Question: I have created a variable name "app" by using query options
'label_values(app_name)',
so now when i add 'label_values(app_name)'
i get a all the apps which are with associated with this 'app_name' variable. I have 15 apps under this variable say
'apple , banana , citrus , android'
now i just need 'citrus' to be displayed and others should not. So any suggestions how to use variables in grafana and data source is prometheus.
Example in below image i just need '0.25' to be displayed instead of '0 0.01 0.05 0.25 0.5 0.75 0.9 0.99 1'

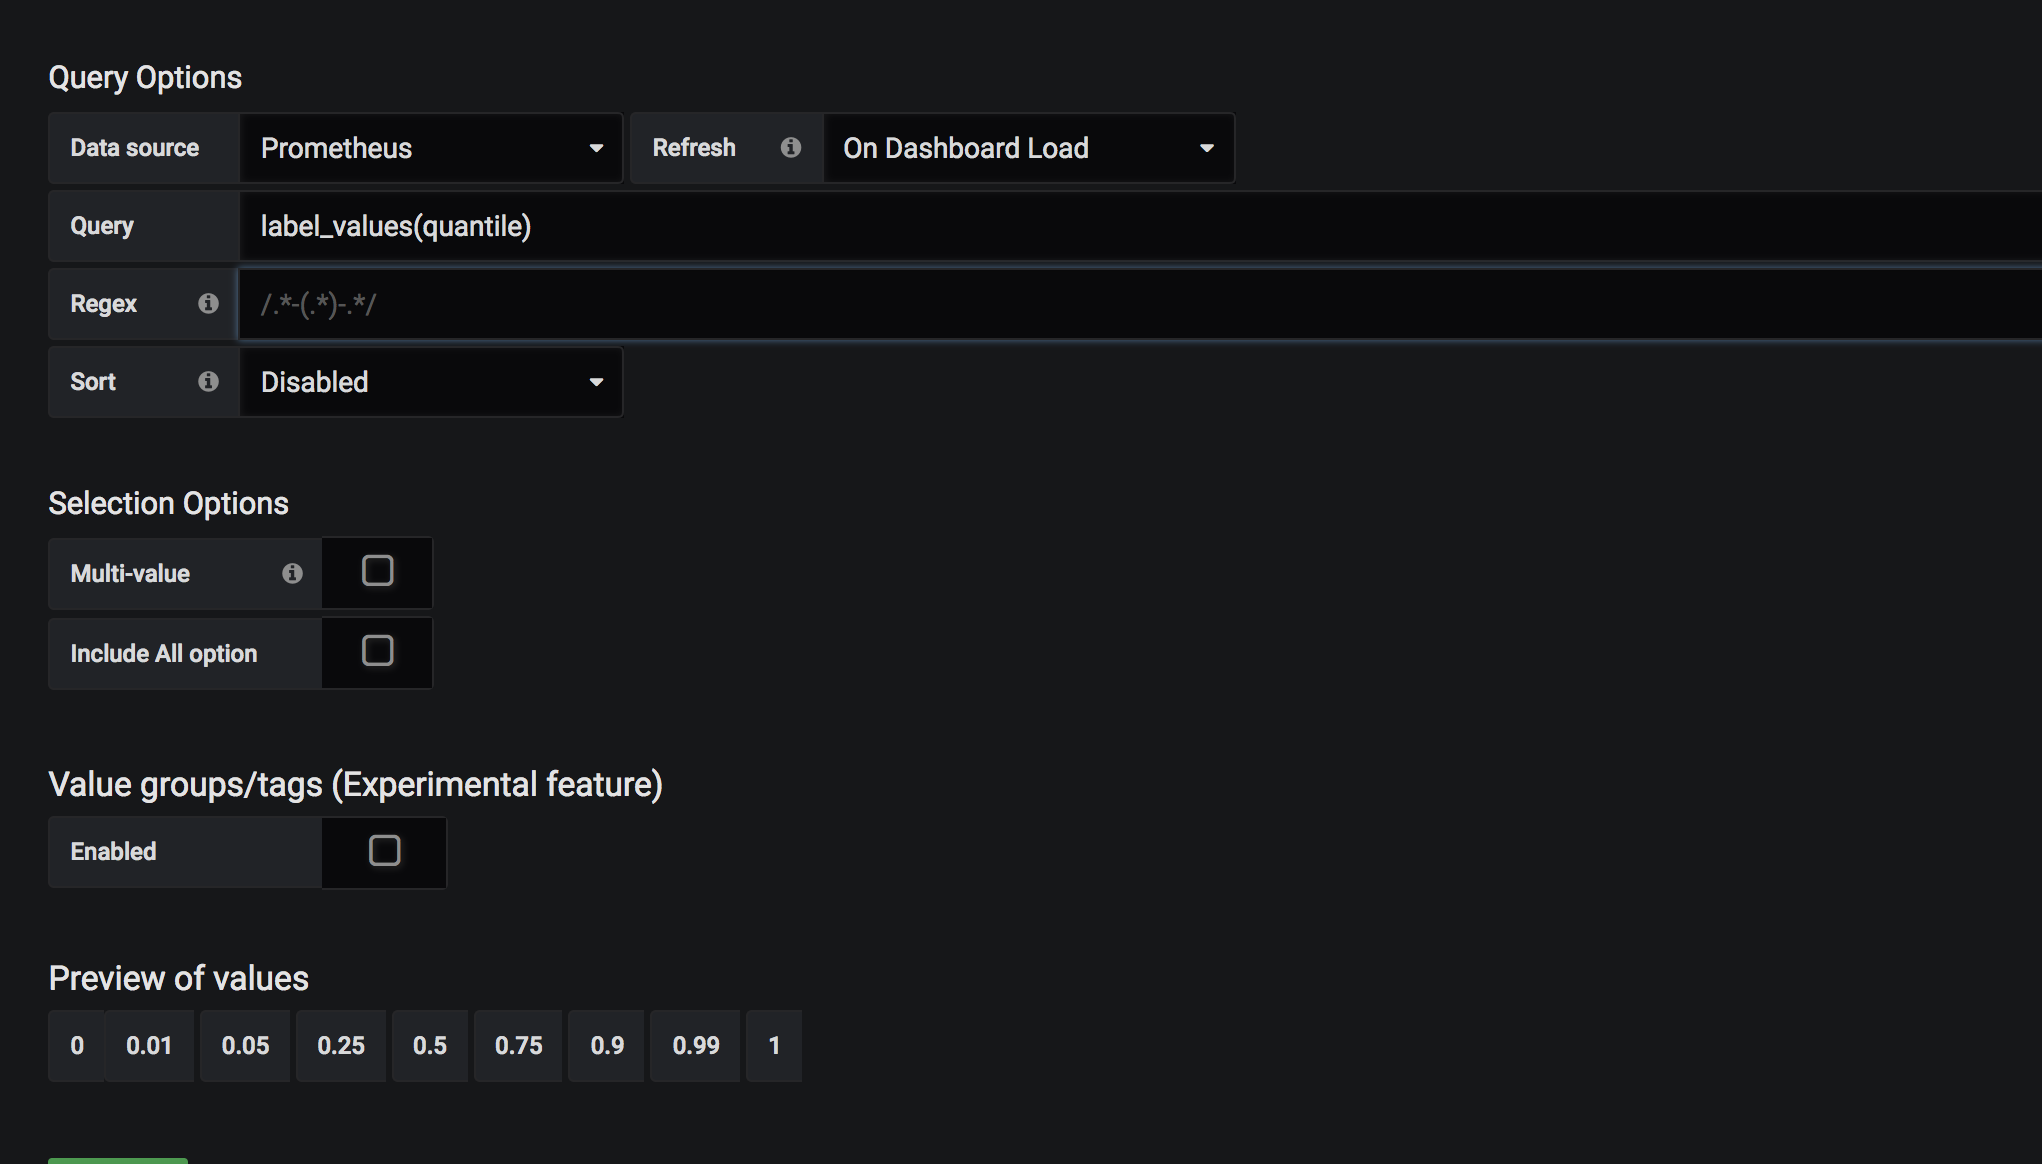
Answer: grafana variables works the same way with the all the datasources, you can just take a look here <URL>
When you have created a variable you can use it like this in your prometheus requests:
'''
node_cpu{instance=$variable}
'''
Grafana should show your variable at the top of the dashboard and when you select the instance you want, should update the panels.